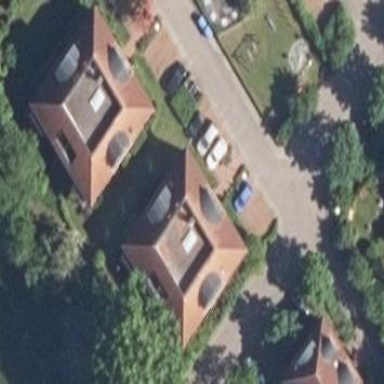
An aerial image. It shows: Apartment building with quadruple saltbox roof shape.